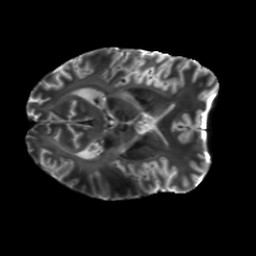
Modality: T2w
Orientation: axial
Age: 29
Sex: male
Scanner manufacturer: siemens
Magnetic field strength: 6.98 T
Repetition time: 7.776 s
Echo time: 0.076 s